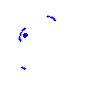
Particle: kaon